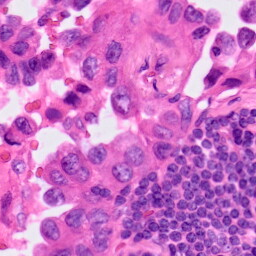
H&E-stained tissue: Lung